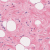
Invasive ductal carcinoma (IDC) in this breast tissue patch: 0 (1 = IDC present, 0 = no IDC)